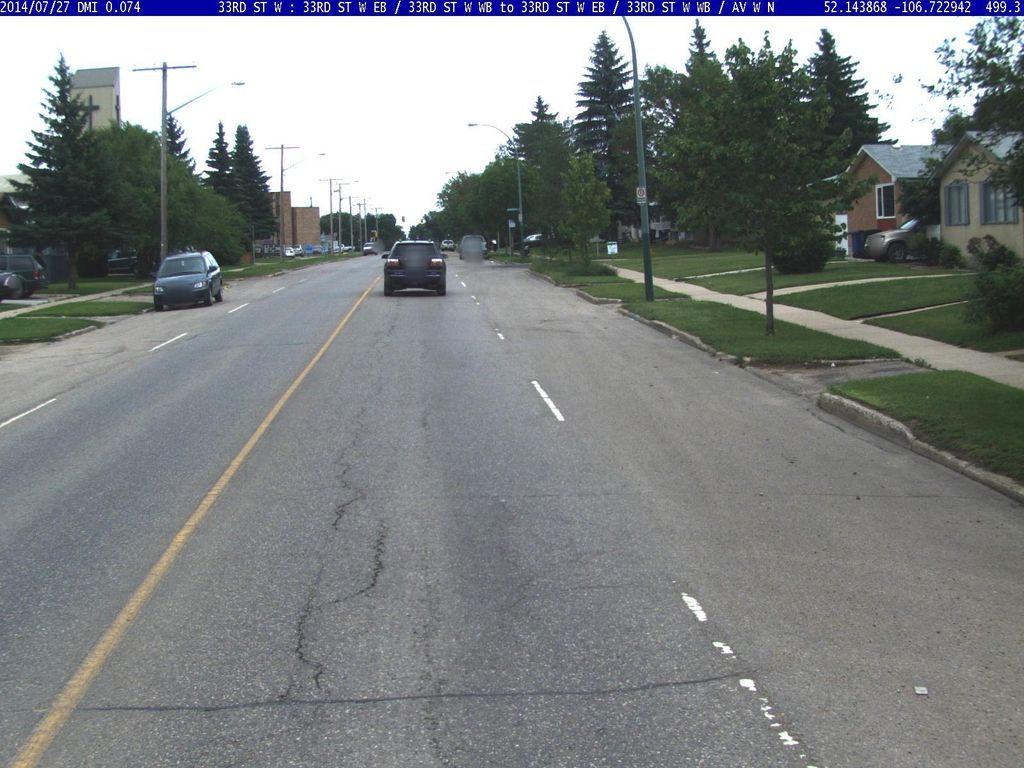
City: saskatoon